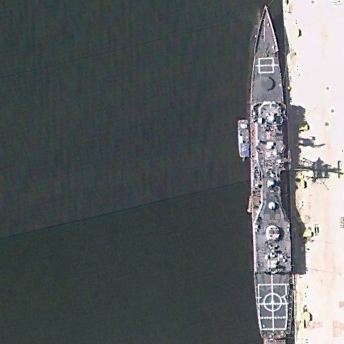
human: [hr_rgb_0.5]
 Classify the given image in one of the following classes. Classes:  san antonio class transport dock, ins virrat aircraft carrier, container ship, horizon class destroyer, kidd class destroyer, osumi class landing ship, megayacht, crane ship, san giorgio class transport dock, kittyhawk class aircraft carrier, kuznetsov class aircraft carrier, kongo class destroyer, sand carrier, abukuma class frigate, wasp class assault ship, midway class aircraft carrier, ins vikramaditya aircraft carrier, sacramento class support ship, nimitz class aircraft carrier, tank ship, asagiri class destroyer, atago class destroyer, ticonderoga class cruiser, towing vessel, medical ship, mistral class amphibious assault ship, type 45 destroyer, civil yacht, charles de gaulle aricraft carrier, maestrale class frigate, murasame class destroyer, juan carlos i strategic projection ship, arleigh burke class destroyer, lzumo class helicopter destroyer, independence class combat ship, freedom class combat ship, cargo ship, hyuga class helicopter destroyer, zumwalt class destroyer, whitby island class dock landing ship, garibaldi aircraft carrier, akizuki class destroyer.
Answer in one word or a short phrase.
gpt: Ticonderoga class cruiser